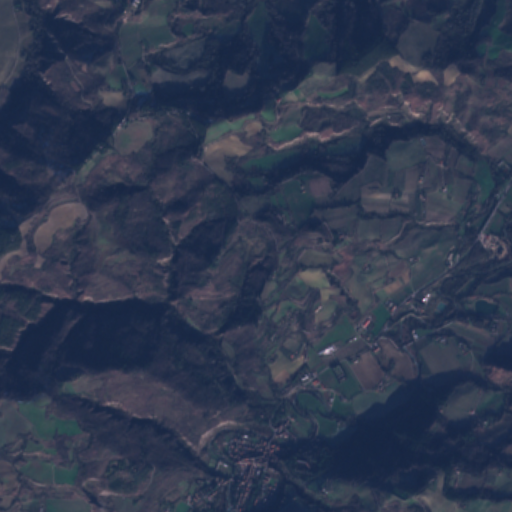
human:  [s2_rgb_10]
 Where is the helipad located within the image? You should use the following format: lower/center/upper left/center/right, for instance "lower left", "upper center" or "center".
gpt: The helipad is located in the lower center of the image.
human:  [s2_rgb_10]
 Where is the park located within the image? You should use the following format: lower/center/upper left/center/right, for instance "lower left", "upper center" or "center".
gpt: The park is located in the lower center of the image.
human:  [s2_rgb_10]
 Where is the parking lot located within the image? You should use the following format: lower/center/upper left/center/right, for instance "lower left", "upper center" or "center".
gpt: The parking lot is located in the lower center of the image.
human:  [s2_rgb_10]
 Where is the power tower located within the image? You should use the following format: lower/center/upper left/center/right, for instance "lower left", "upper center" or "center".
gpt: The power tower is located in the upper right of the image.
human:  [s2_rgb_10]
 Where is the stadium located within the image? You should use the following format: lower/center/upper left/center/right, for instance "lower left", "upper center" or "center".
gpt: The stadium is located in the lower center of the image.
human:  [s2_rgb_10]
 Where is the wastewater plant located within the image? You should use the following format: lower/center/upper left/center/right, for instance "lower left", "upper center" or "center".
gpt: The wastewater plant is located in the lower center of the image.
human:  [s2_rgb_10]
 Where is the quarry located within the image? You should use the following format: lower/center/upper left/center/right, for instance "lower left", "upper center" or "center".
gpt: There is no quarry in the image.